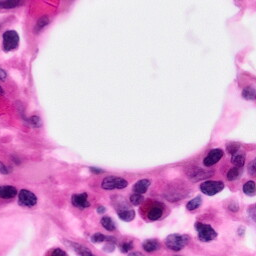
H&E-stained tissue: Pancreatic